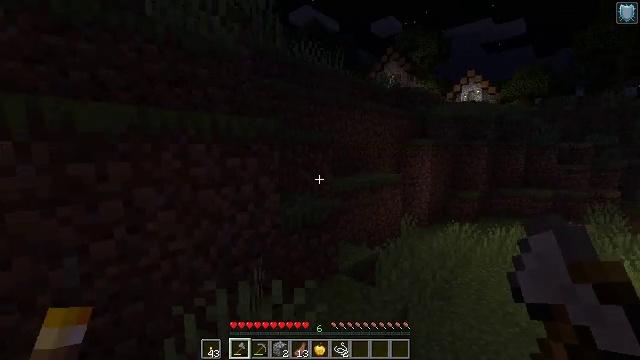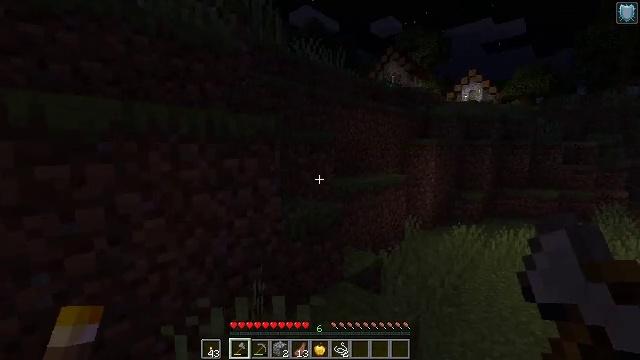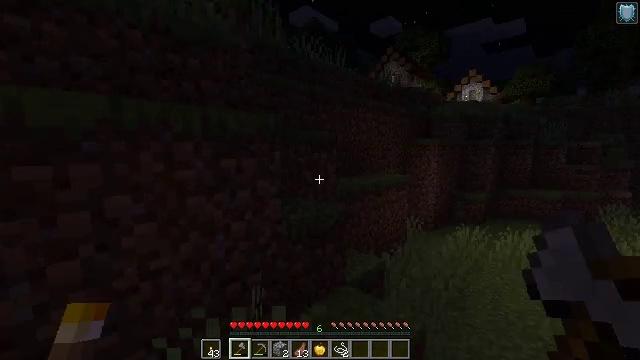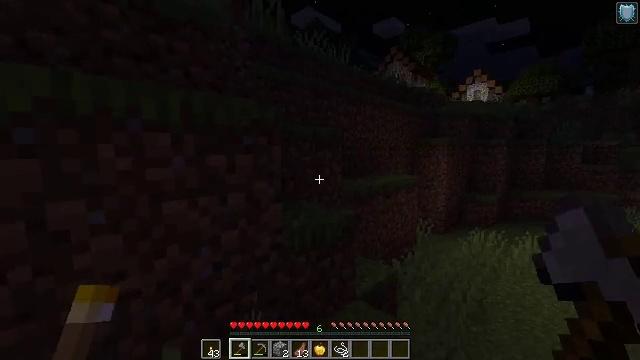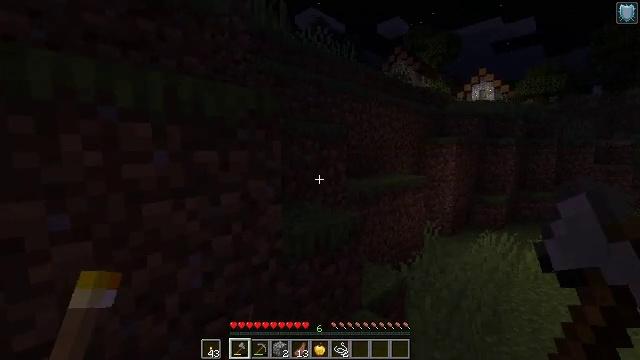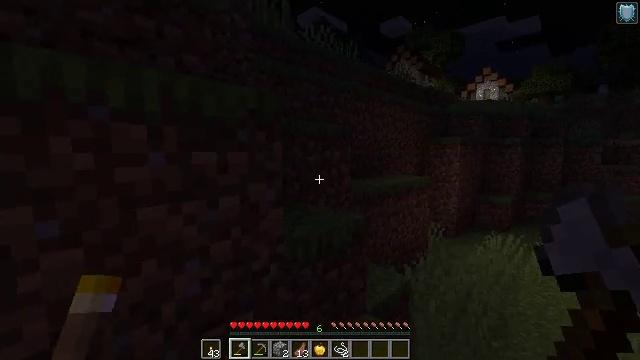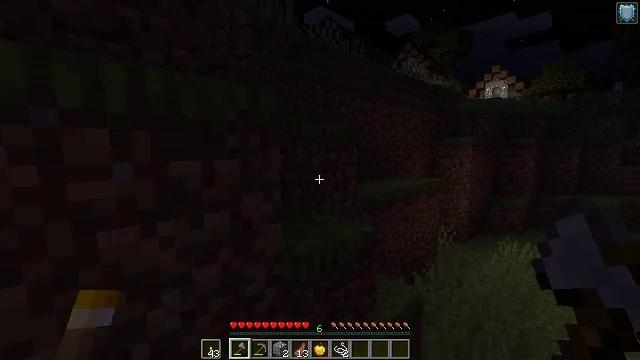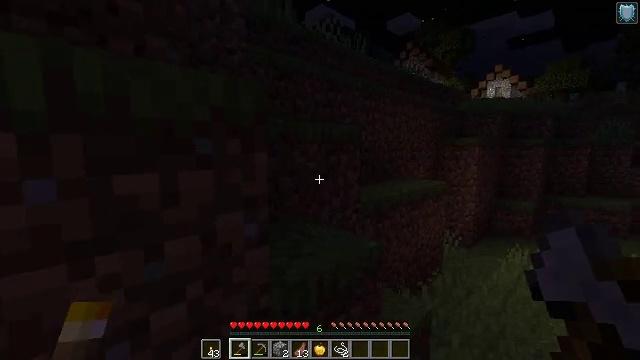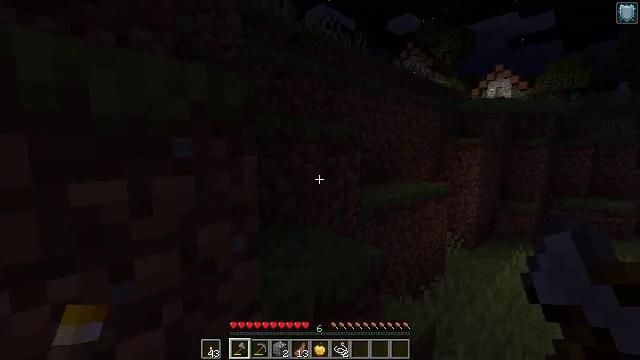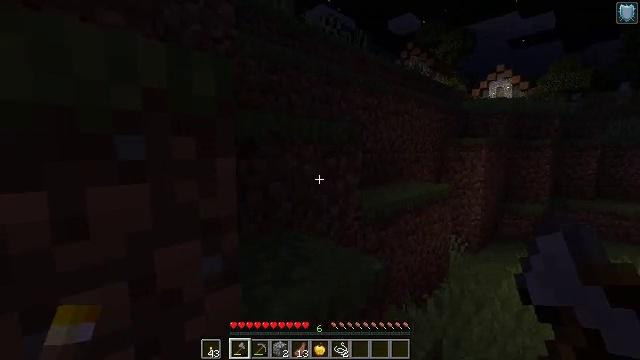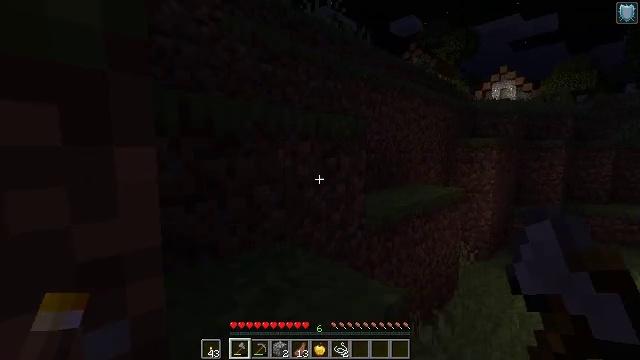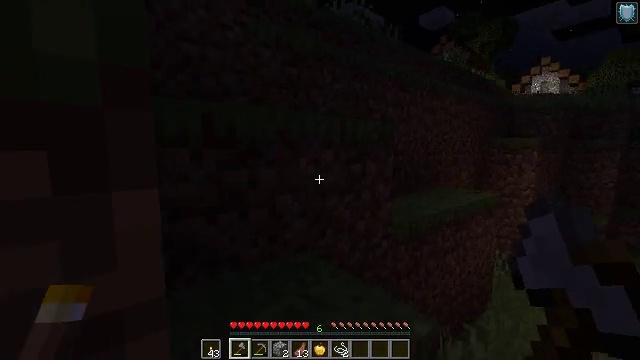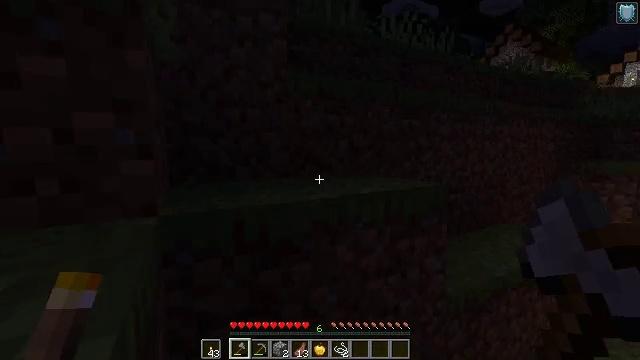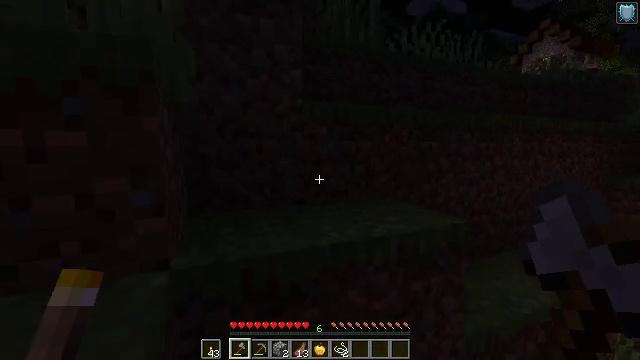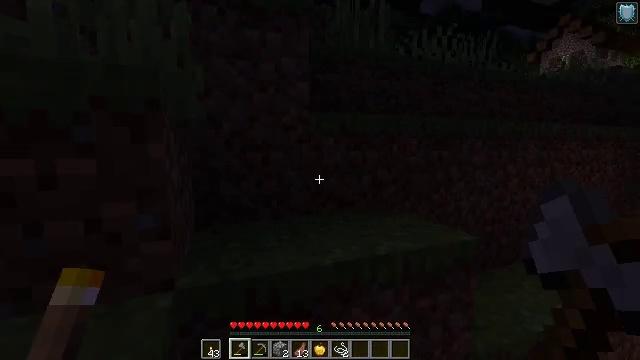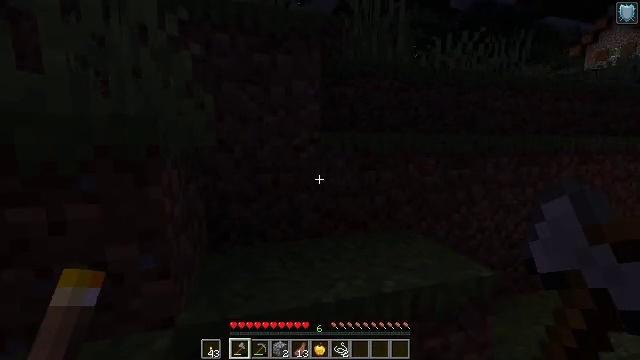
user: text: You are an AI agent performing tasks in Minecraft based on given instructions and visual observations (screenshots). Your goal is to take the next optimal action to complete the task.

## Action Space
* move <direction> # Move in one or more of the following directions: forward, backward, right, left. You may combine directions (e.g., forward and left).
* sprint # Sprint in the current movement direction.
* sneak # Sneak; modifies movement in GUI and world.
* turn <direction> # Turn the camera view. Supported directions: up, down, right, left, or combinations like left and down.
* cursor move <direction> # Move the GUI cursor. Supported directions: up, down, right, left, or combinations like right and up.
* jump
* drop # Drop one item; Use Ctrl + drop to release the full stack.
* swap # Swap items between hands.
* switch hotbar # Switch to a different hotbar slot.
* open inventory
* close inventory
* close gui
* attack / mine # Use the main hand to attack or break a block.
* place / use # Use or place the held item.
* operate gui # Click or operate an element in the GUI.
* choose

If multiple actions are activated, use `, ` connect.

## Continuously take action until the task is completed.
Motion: motion action
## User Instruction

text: Get a loom by crafting with wooden planks and string.
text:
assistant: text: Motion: move forward
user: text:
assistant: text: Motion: move forward
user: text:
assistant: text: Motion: move forward
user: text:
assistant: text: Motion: move forward
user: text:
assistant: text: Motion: move forward
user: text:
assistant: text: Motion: move forward, turn left
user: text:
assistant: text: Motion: move forward
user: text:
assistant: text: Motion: move forward
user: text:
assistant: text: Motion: move forward
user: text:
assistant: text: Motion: move forward
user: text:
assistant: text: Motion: move forward, turn left, jump
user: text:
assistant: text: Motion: move forward, turn left, jump
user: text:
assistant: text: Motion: move forward, turn left, jump
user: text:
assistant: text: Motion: move forward, turn left
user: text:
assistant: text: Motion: move forward, turn left
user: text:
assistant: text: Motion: move forward, turn left
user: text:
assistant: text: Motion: move forward, turn left
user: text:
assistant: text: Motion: move forward, turn left
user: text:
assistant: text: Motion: move forward, turn left, jump
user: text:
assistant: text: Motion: move forward, jump
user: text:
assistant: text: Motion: move forward, jump
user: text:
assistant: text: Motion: move forward, turn right and up, jump
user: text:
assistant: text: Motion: move forward, turn right
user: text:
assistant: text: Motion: move forward, turn right
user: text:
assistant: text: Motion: move forward, turn right
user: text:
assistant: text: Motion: move forward, turn right
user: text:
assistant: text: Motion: move forward, turn right
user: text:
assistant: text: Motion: move forward, turn right
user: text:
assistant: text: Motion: move forward, turn right, jump
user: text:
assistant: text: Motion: move forward, turn right, jump